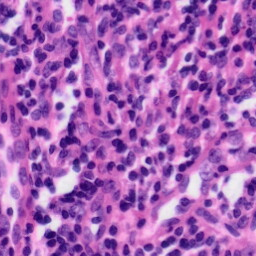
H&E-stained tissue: Tonsil